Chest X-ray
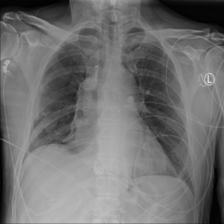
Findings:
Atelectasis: negative
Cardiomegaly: negative
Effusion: negative
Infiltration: negative
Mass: negative
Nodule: negative
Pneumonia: negative
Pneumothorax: positive
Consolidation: negative
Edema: negative
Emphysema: negative
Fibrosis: negative
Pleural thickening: negative
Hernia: negative